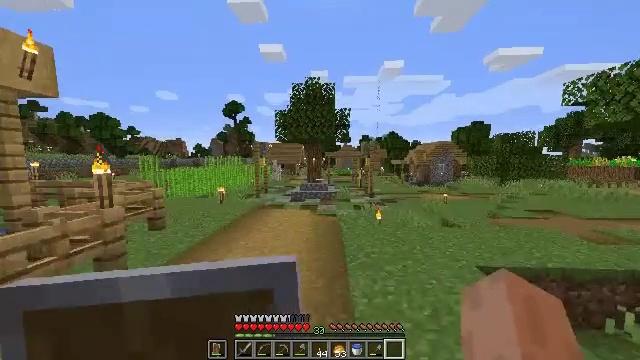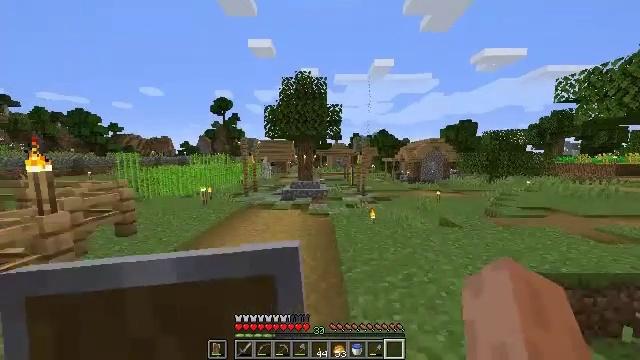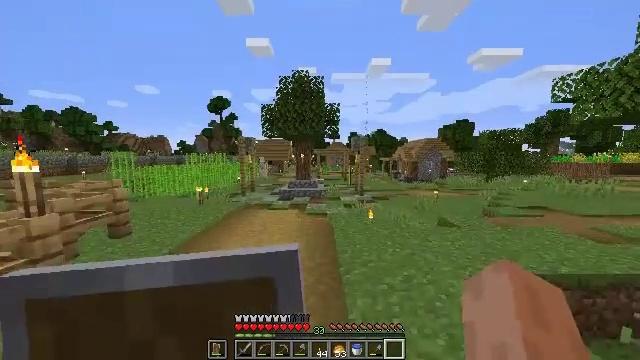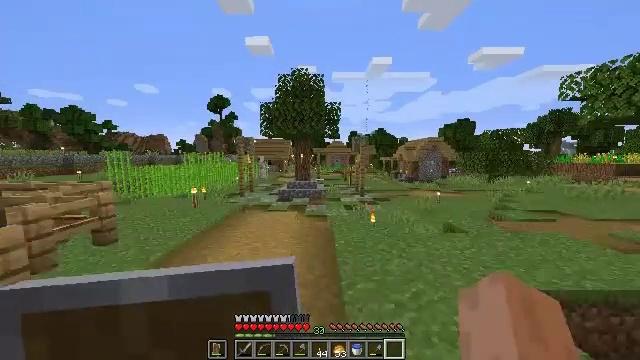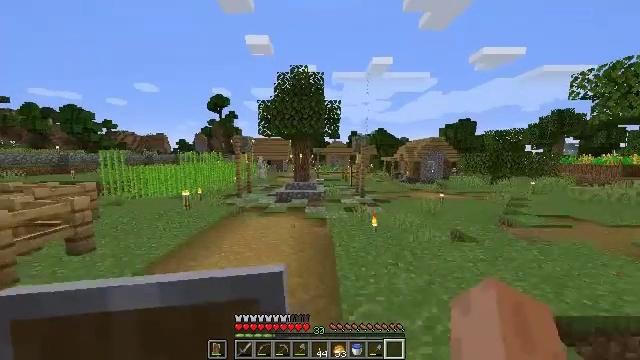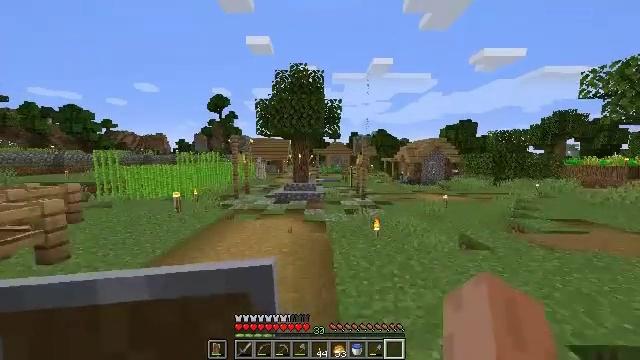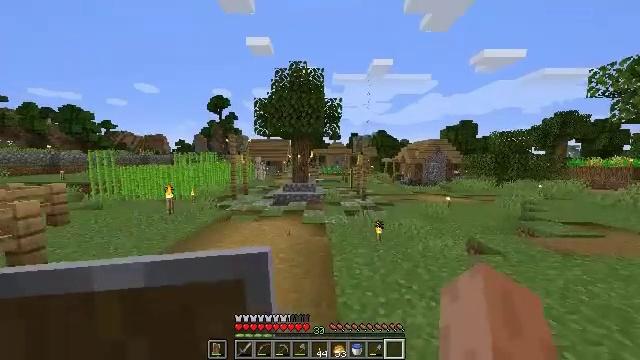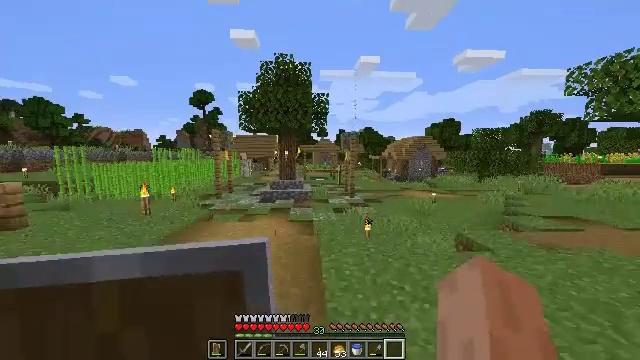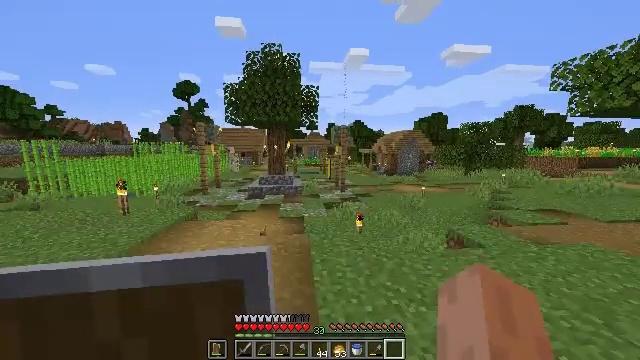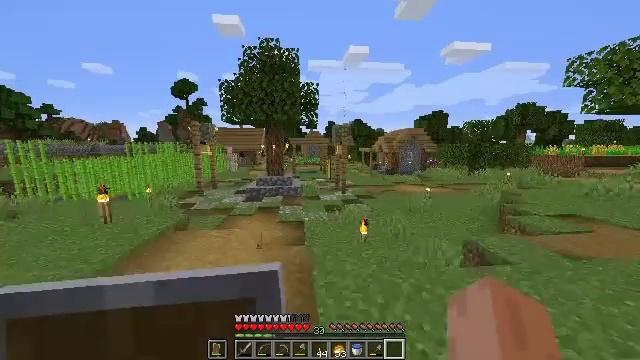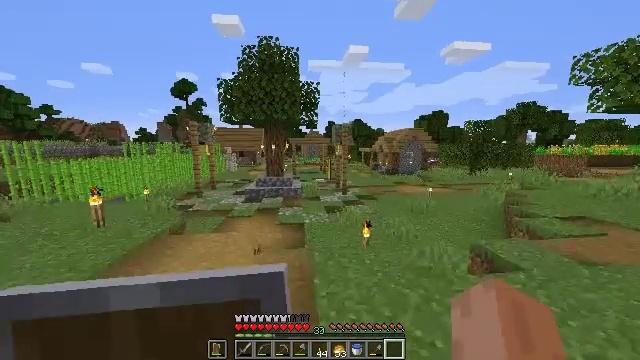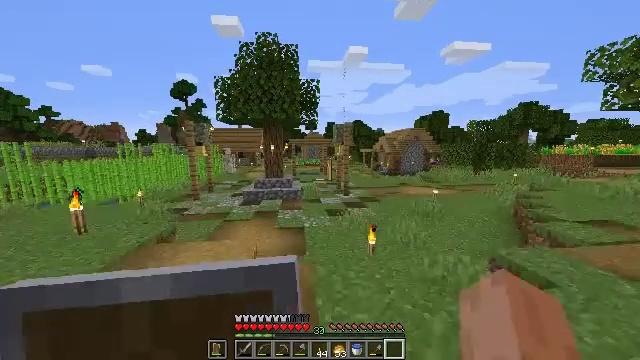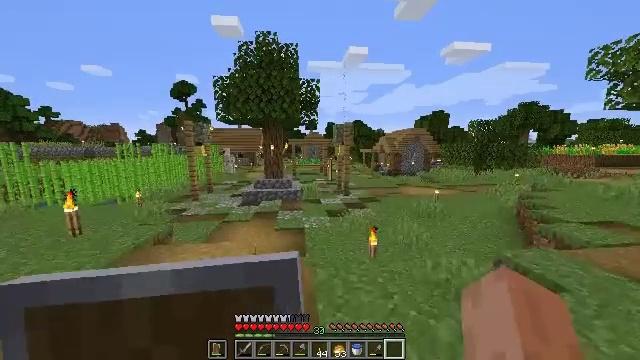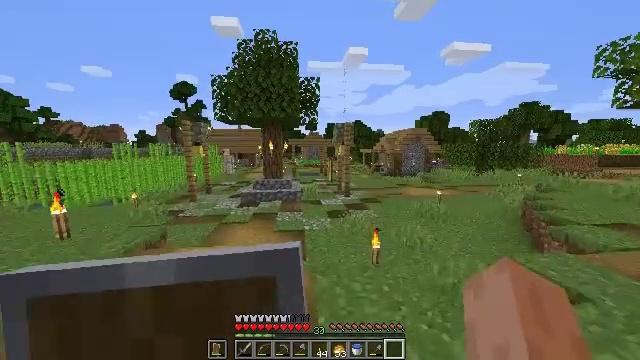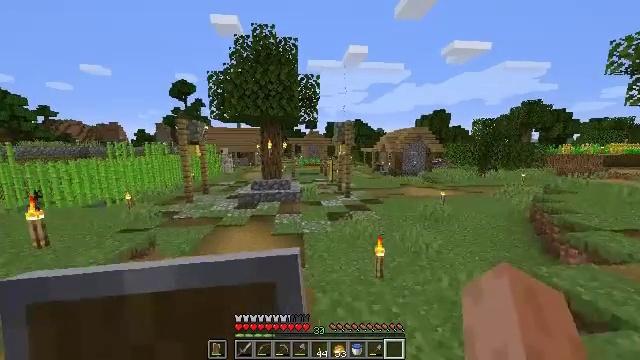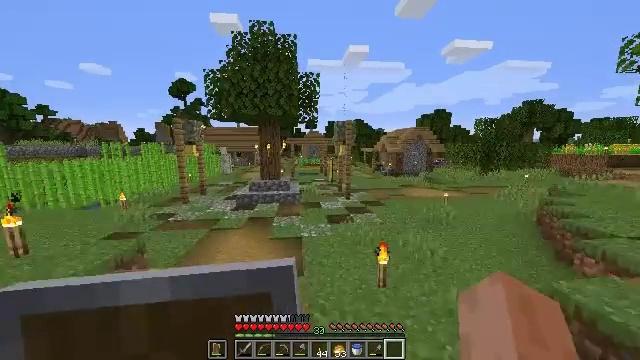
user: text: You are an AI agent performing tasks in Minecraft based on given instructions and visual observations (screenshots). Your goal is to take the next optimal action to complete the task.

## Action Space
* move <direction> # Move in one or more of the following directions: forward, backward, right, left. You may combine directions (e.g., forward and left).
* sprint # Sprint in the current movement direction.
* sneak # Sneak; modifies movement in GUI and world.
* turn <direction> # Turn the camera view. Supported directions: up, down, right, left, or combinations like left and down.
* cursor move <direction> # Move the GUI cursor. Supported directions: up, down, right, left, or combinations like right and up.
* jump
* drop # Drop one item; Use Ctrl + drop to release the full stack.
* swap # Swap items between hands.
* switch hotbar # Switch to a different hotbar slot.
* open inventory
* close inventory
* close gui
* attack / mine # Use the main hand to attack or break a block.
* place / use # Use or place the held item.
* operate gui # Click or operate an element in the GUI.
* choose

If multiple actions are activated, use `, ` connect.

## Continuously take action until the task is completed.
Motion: motion action
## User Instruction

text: mine block yellow banner
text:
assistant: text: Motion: move forward, turn right
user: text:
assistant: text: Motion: move forward
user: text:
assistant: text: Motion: move forward
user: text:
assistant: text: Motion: move forward
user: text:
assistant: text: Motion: move forward
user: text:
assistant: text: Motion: move forward
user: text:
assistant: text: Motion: move forward, turn right
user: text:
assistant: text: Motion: move forward, turn right and down
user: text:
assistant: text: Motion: move forward
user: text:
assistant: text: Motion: move forward
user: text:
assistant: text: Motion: move forward, sprint
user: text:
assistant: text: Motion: move forward, sprint
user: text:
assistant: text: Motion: move forward, sprint
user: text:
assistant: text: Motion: move forward
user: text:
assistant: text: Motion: move forward
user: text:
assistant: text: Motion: move forward
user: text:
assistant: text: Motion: move forward, jump
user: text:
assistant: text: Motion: move forward, jump
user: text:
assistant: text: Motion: move forward, jump
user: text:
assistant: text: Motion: move forward
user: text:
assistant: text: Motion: move forward
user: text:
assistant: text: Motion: move forward
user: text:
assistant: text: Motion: move forward
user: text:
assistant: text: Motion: move forward
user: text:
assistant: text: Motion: move forward
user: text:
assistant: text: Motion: move forward, switch to hotbar 4
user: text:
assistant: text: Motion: move forward, switch to hotbar 4
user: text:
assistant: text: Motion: move forward
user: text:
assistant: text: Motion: move forward
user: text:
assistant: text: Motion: move forward